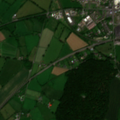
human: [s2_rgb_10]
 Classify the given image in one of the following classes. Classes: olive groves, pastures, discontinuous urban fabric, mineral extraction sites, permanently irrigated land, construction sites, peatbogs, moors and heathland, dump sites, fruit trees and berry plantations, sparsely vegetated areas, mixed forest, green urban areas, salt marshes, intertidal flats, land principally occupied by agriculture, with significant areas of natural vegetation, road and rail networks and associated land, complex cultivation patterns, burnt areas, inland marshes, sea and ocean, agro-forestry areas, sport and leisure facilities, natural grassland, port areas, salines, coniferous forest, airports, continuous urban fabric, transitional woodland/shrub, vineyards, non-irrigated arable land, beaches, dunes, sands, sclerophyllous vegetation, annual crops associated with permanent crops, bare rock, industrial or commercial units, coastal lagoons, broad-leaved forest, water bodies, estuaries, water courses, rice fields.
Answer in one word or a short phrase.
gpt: discontinuous urban fabric, non-irrigated arable land, pastures, mixed forest